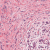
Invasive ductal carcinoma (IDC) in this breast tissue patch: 1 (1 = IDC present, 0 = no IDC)